Question: I'm trying to program my board with a with NAND gates with an enable signal C. My are and are . below is some code in VHDL that I tried but keep getting errors. also the schematics are below if that helps anyone to understand my question. if you know it in verilog that's okay too.
Thank you in advance
'''
process(S,R,C,Q,Qbar)
begin
if (C = '1') then
Q <= (R nand Qbar);
Qbar <= (S nand Q);
end if;
end process;
'''

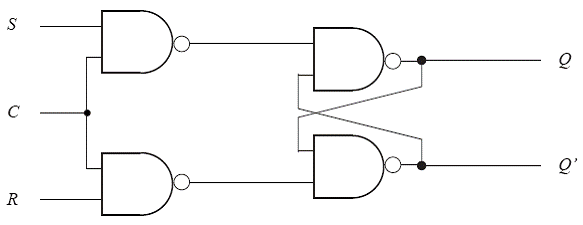
Answer: Your schematic is correct.
The problem is in your VHDL code, because you didn't specify the circuit's functionalities completely (note that the output values for c='0' were not defined), which causes the inference of latches (only registered circuits can be designed with incomplete specifications because then the resulting signals are stored in D-type flip-flops anyway).
You can do the following (among other alternatives):
'''
entity sr_latch is
port (
s, r, c: in bit;
q, qbar: buffer bit);
end entity;
architecture sr_latch of sr_latch is
begin
q <= (s nand c) nand qbar;
qbar <= (r nand c) nand q;
end architecture
'''